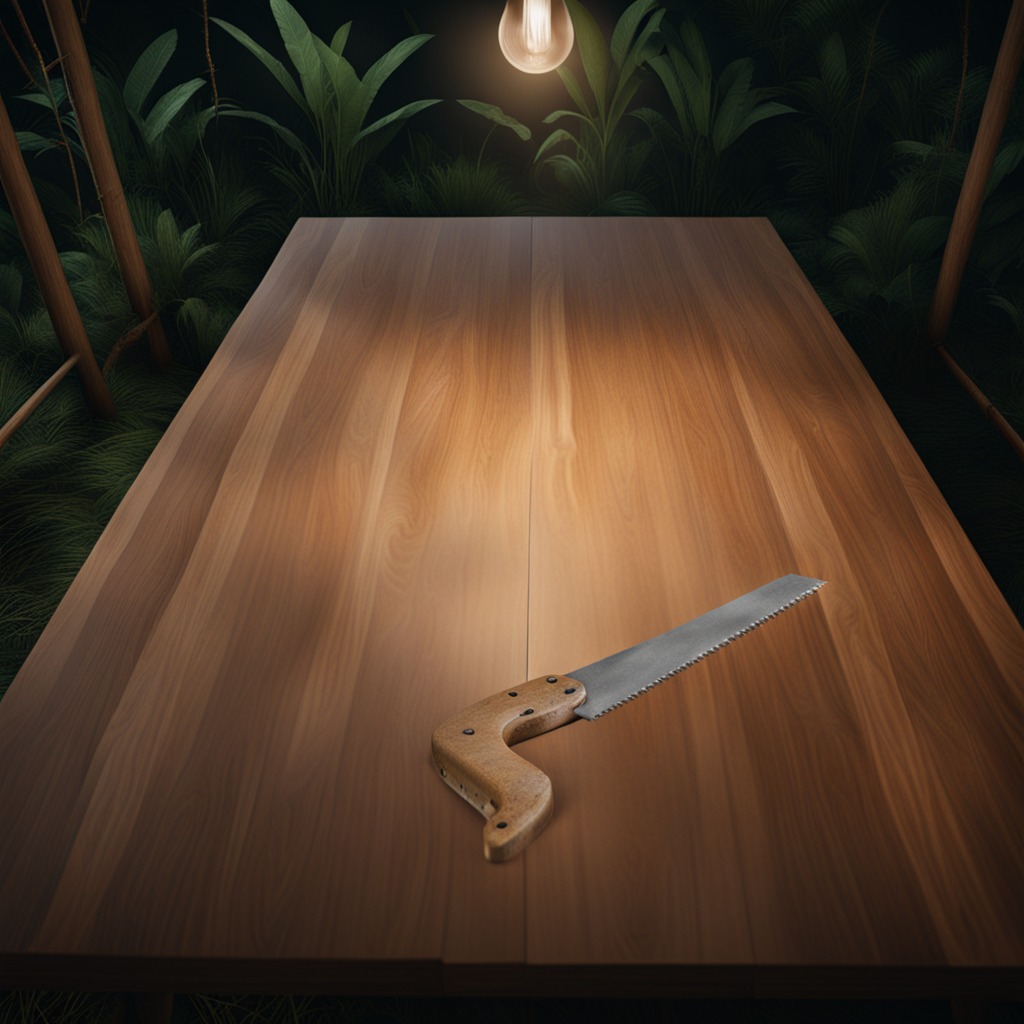
A metal saw is lying on a wooden table inside a jungle field workshop tent at night.